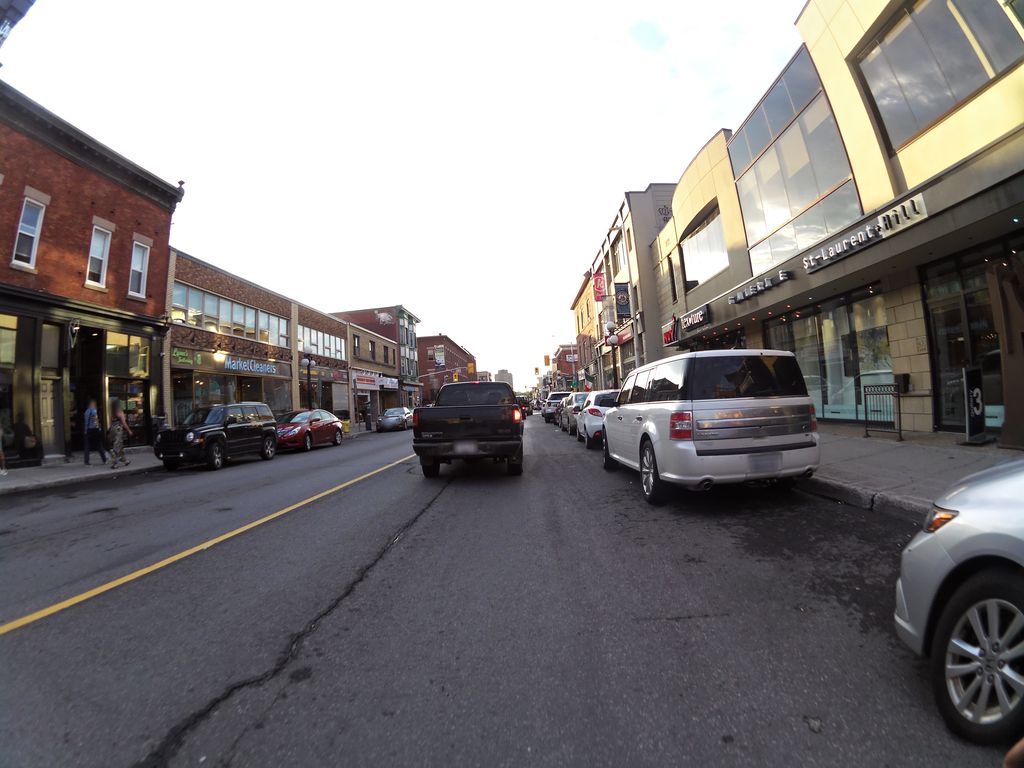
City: ottawa-gatineau